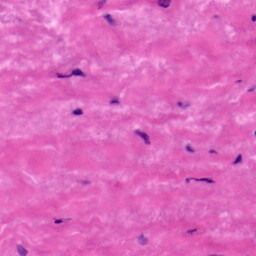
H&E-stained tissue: Tonsil